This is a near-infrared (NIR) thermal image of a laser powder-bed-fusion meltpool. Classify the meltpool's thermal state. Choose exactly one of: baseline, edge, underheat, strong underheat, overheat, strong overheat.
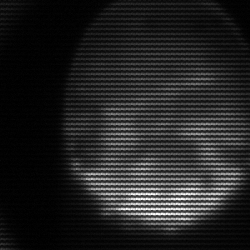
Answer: edge